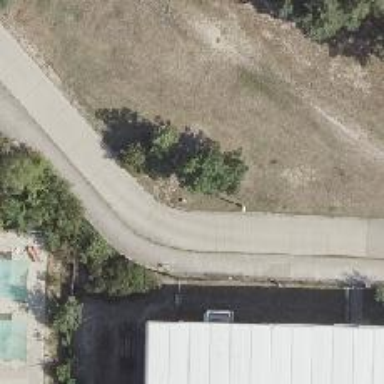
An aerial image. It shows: Residential road with concrete surface. The sidewalk is on the left.